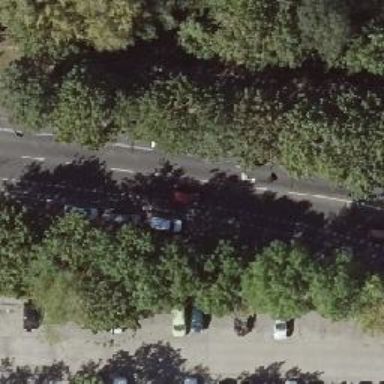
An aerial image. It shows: Tertiary road with asphalt surface. There are separate sidewalks on both sides and exclusive cycle lanes on both sides of the road.